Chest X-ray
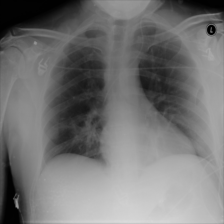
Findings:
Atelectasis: negative
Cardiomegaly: negative
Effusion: negative
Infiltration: positive
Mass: negative
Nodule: negative
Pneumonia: negative
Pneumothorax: negative
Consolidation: positive
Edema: negative
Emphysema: negative
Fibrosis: negative
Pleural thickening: negative
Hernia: negative